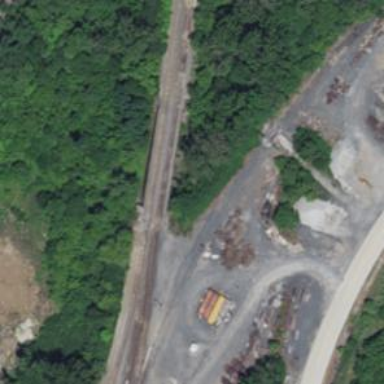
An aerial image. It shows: Railway siding for service.